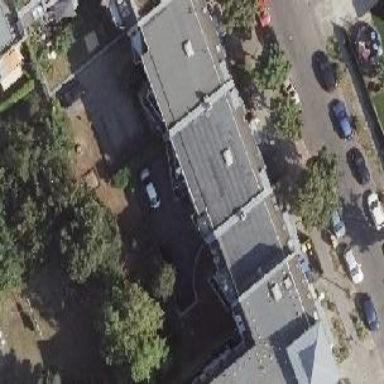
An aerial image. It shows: Building with apartments featuring unique double saltbox roof shape.